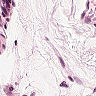
Metastatic tissue present: no